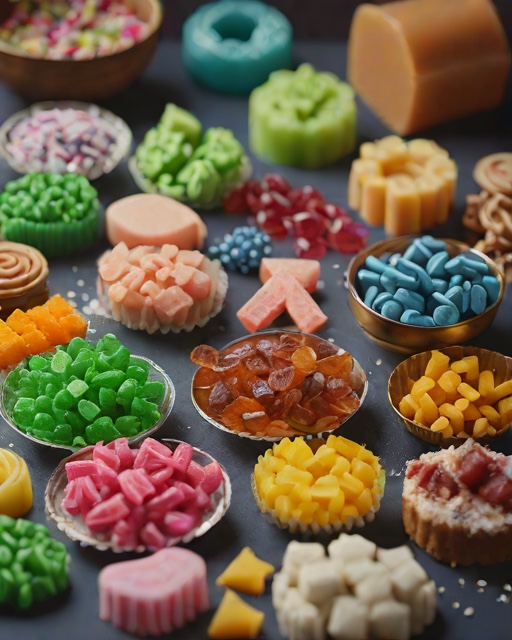
Category: Holiday